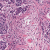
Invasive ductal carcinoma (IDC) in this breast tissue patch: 1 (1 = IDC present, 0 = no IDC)